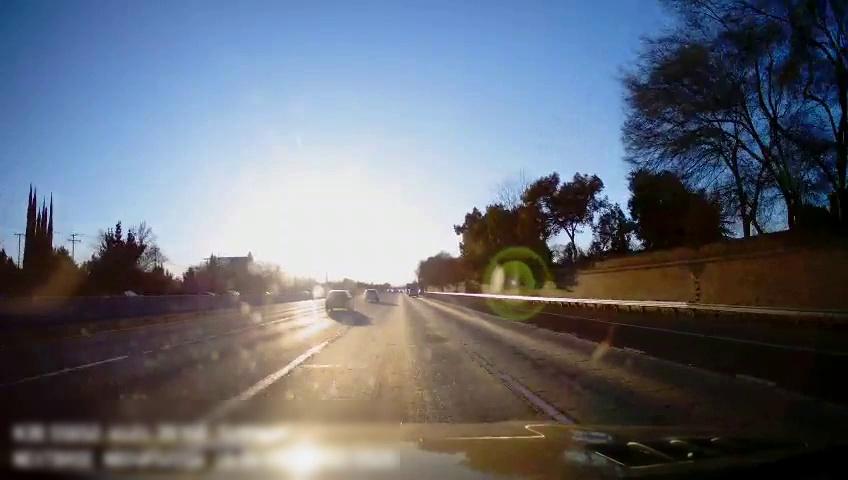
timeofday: Day
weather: Sunny
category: Drivable Space
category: Vehicles | Truck
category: Vehicles | SUV
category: Vehicles | SUV
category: Vehicles | Car
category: Vehicles | Car
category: Vehicles | Truck
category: Lanes | Alternate Lane
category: Lanes | Alternate Lane
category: Lanes | Current Lane
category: Lanes | Current Lane
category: Lanes | Alternate Lane
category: Lanes | Alternate Lane